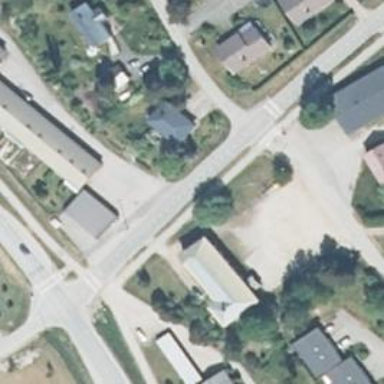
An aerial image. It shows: Crossing on the road.